Field crop: tomato
Growth stage: 1
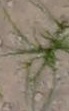
Species: cyperus